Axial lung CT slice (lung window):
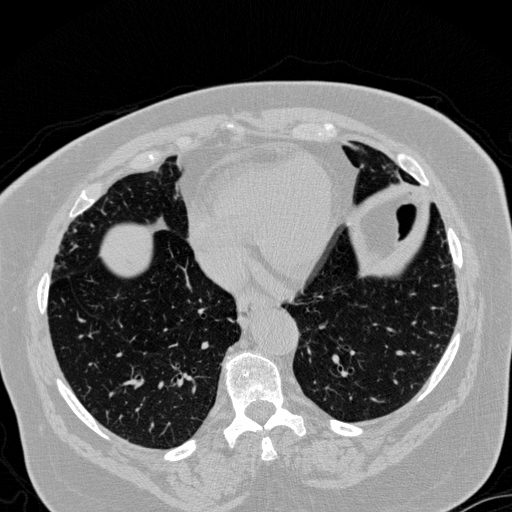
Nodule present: yes
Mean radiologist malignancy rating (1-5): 2.5